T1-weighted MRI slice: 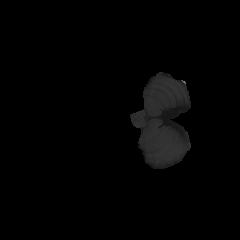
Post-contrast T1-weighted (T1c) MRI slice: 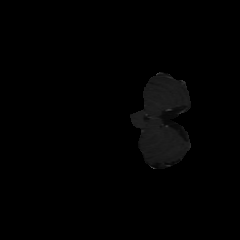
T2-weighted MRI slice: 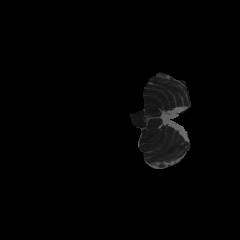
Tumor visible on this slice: no